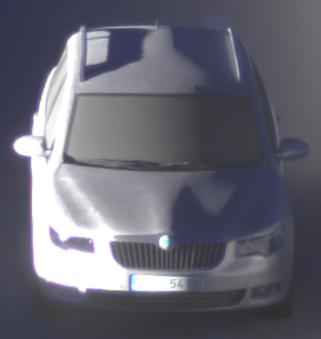
Make: Skoda
Model: Superb Combi 1.4 TSI
Detailed model: Superb (II) Combi
Model produced from: 2010/01
Model produced until: 2011/10
Doors: 5
Color: white
Road condition: dry road
Daytime: sunrise or sunset
Contrast: high contrast